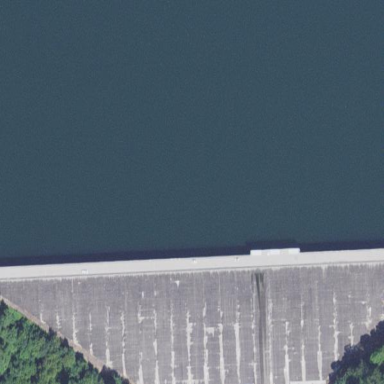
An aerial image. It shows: Concrete dam across waterway.